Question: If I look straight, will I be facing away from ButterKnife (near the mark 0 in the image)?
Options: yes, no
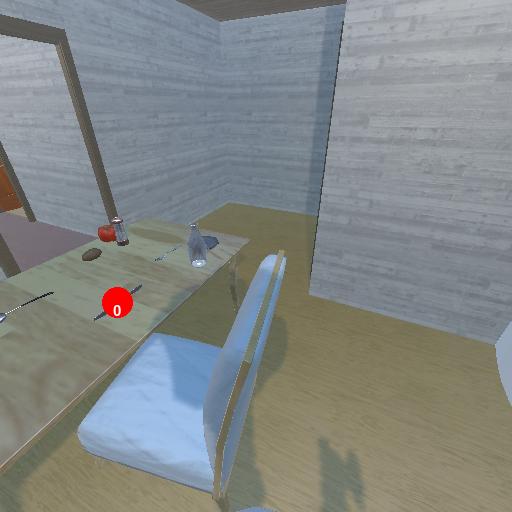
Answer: yes